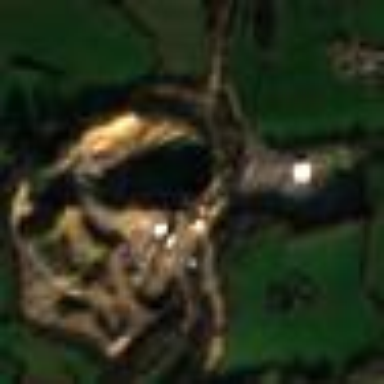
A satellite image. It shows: Quarry area.